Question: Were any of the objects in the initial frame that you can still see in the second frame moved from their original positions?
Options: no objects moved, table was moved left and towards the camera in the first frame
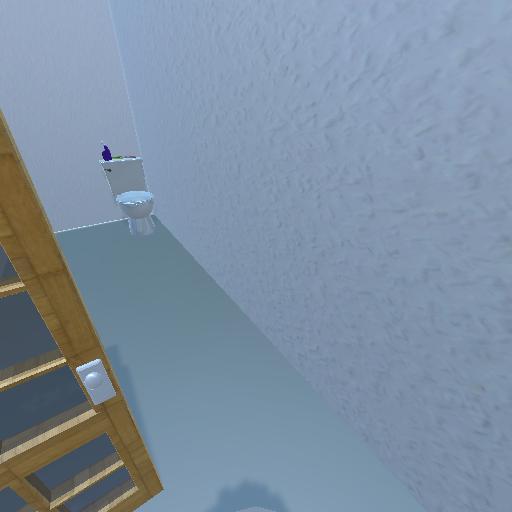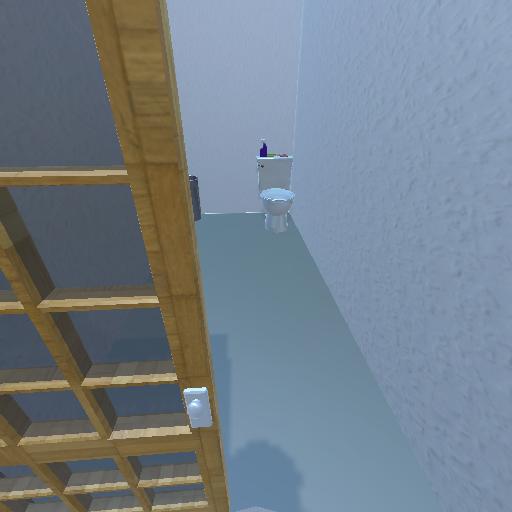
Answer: no objects moved